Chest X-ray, PA view. Patient: 51 years old, sex F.
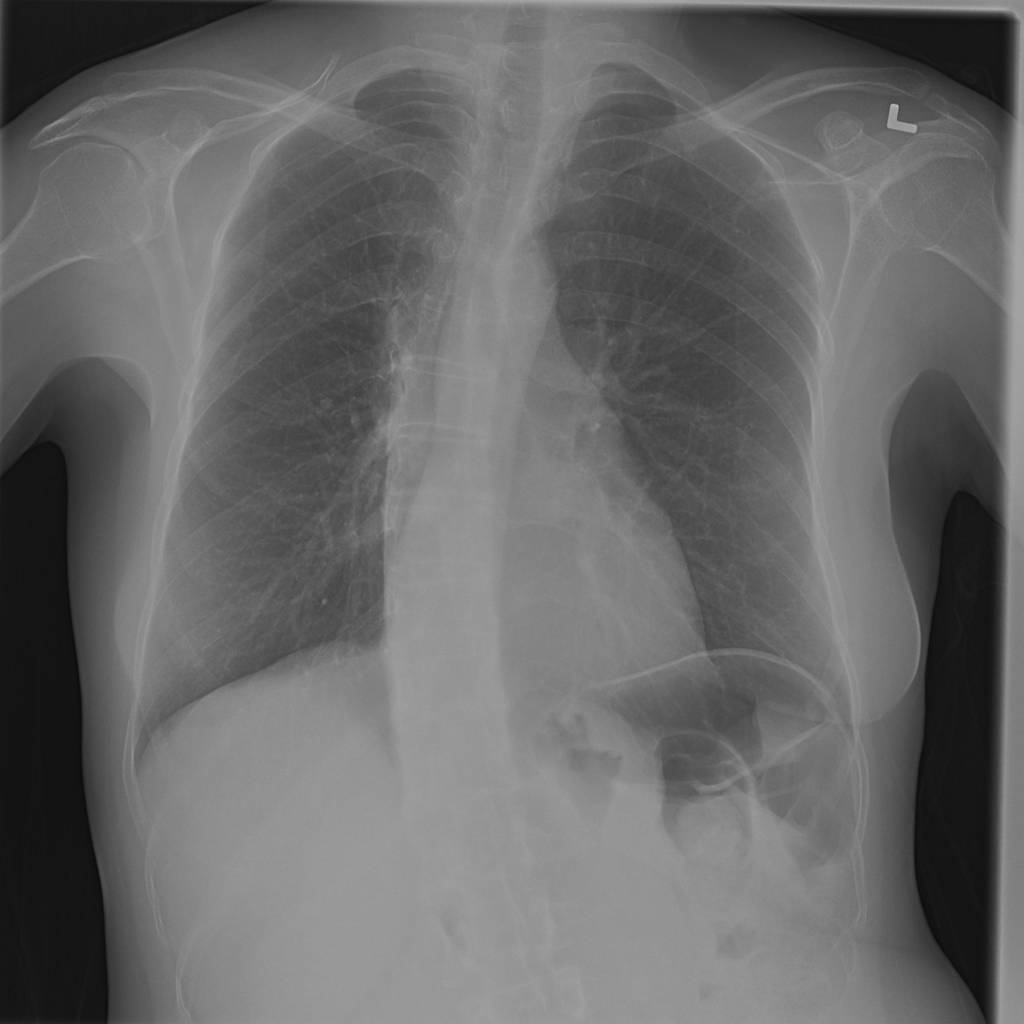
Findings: No Finding